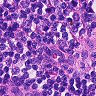
Metastatic tissue present: no